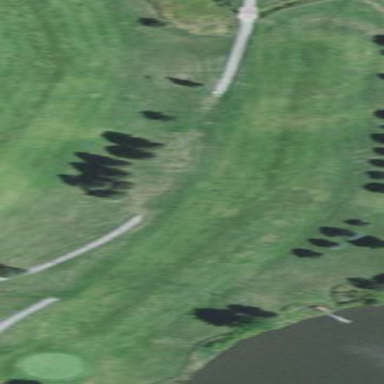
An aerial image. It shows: Grassy area designated as golf fairway.